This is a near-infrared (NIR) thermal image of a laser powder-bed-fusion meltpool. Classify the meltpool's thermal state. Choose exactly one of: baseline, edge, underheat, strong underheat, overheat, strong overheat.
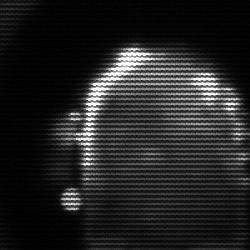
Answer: baseline